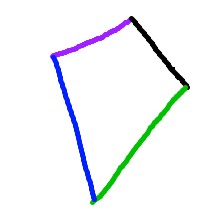
Shape: kite